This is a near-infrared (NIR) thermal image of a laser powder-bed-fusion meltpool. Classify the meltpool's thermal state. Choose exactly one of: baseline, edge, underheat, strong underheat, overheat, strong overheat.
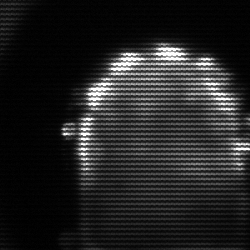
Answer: baseline